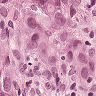
Metastatic tissue present: yes